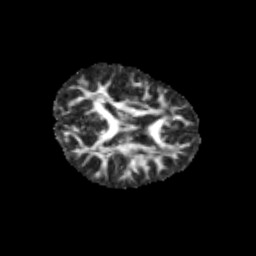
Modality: FA
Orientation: axial
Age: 11
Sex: female
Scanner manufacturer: siemens
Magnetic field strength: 3 T
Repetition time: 3.8 s
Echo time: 0.07 s